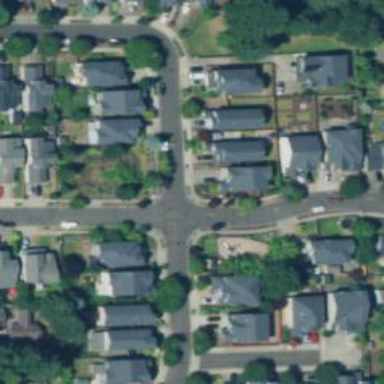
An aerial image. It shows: This residential area consists of single-family homes.